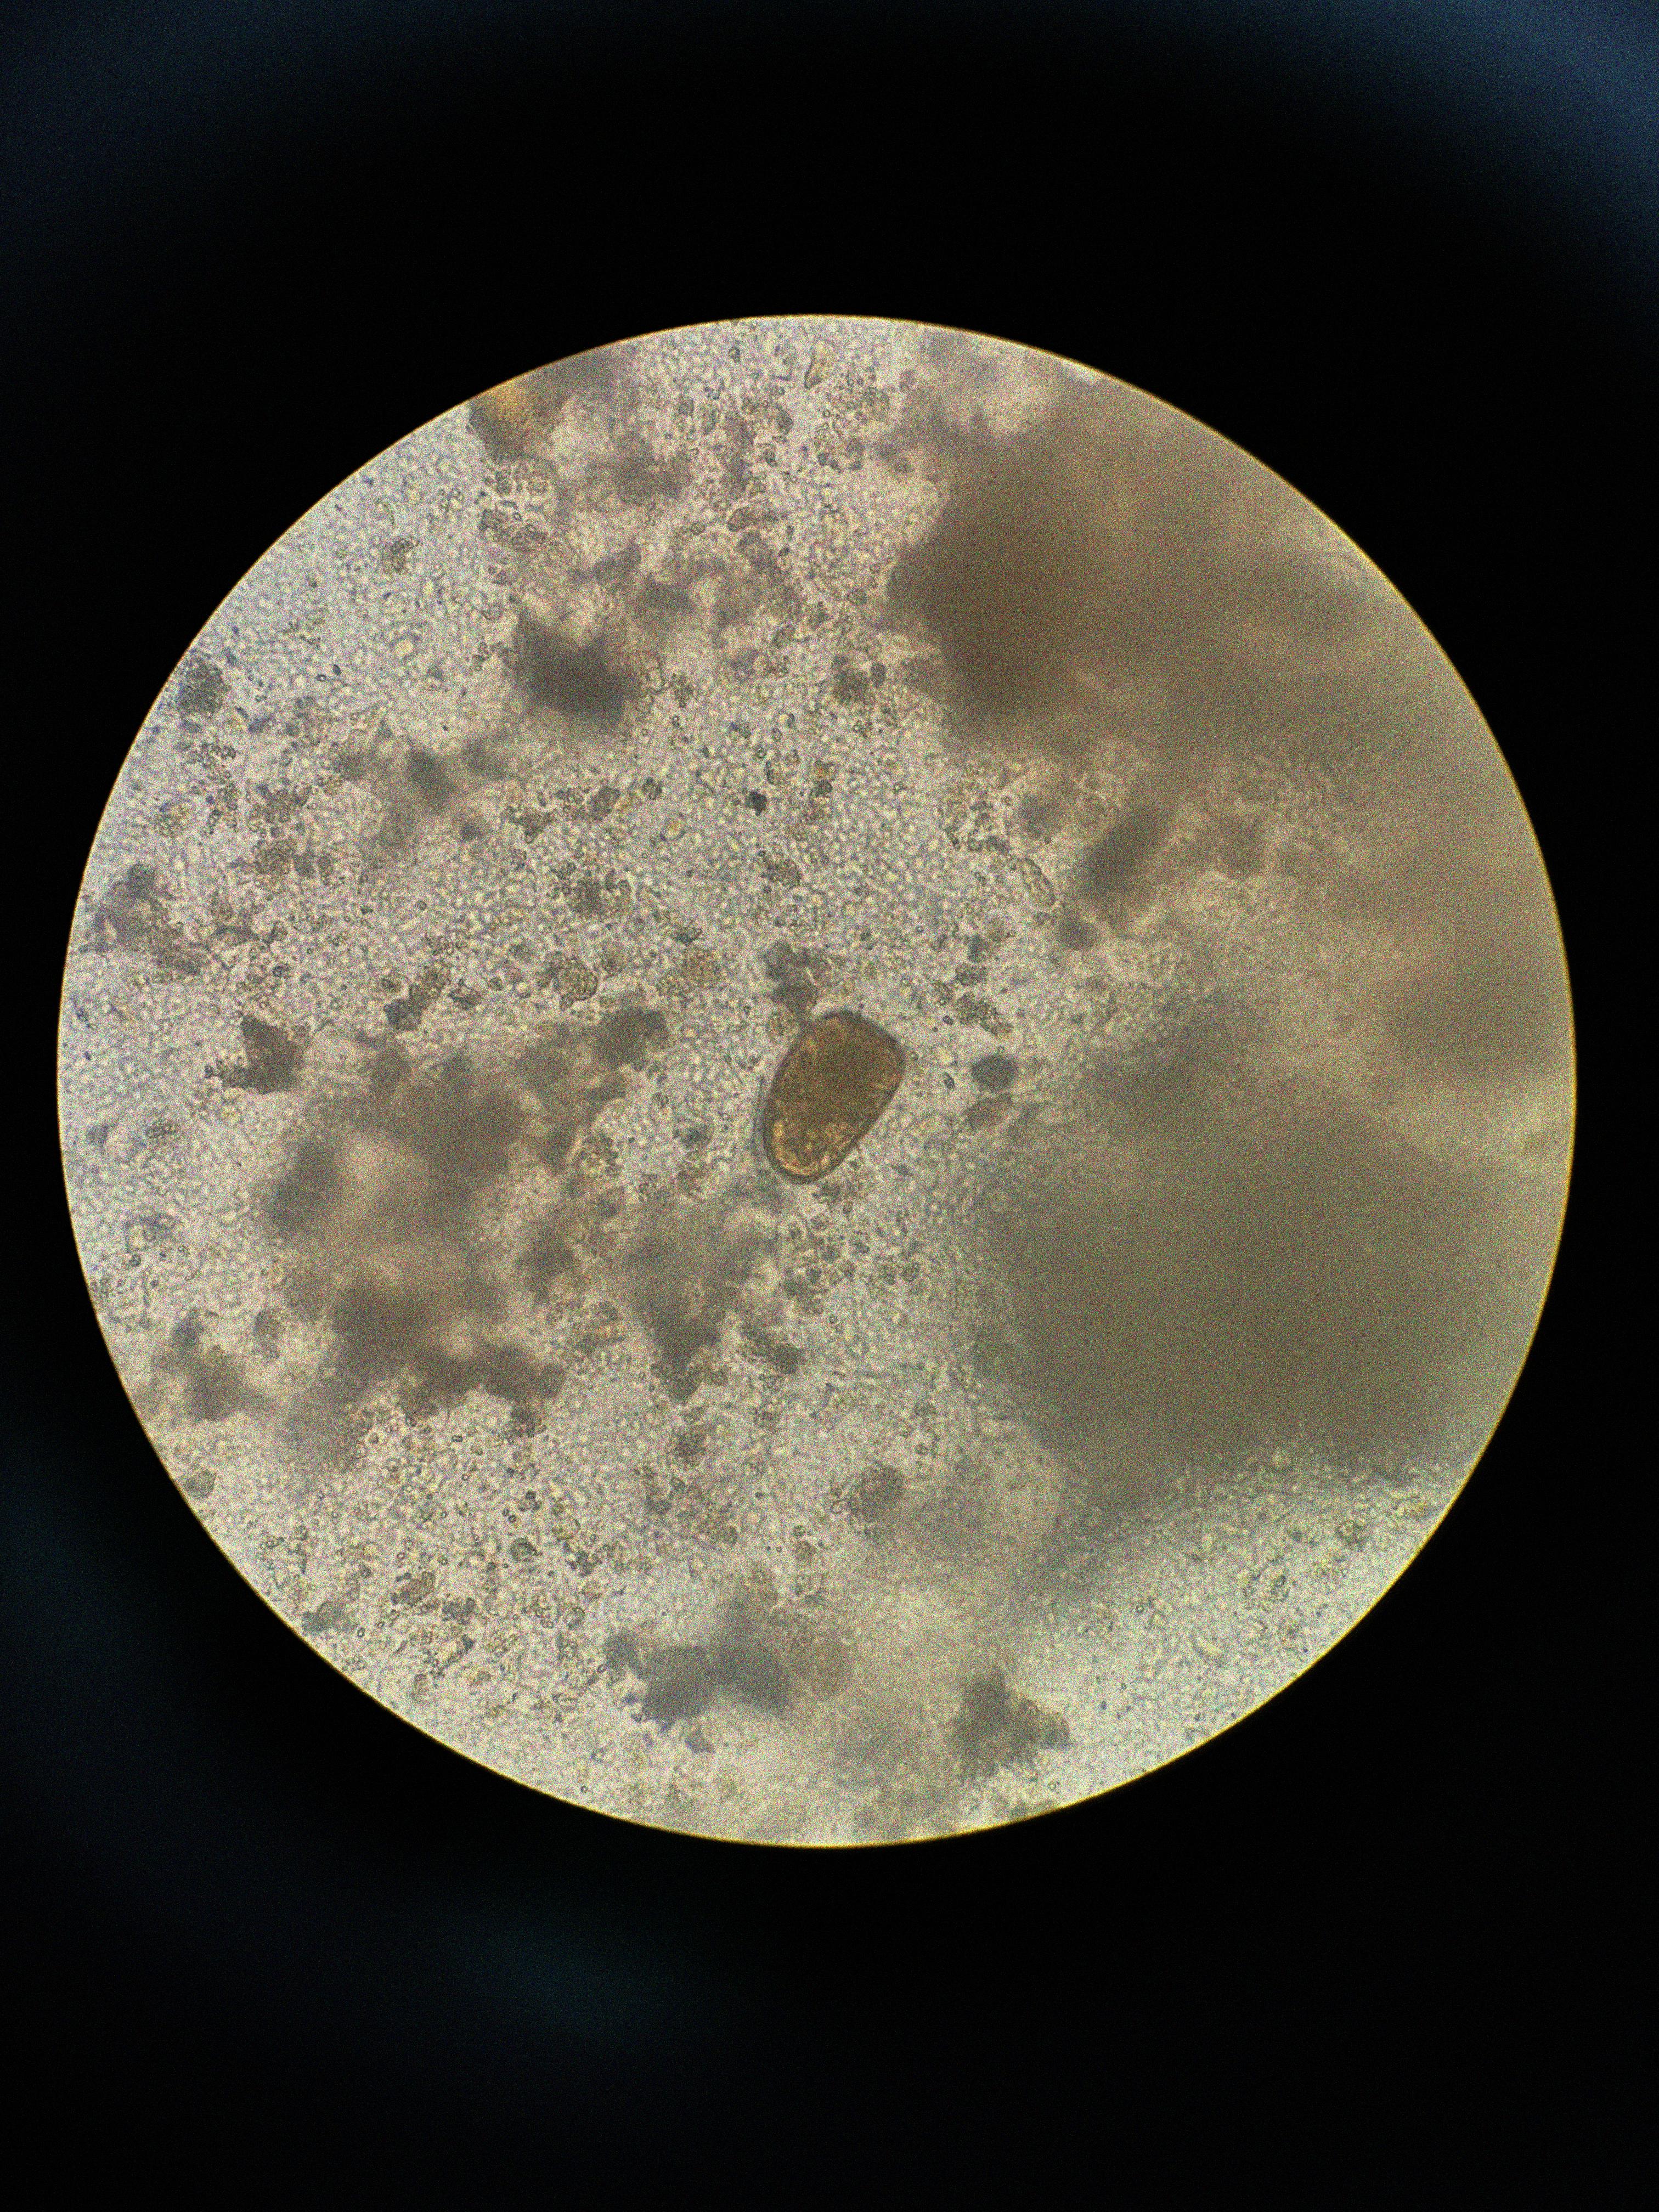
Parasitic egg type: Paragonimus spp